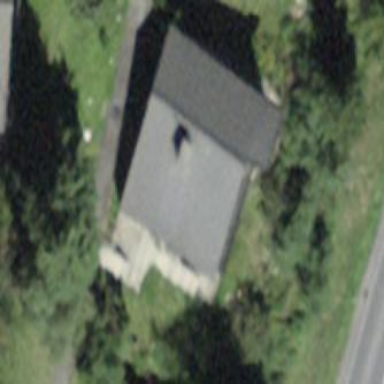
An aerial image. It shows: Building with tile roof.